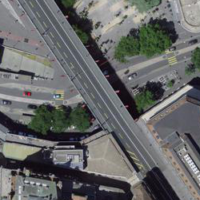
EUNIS habitat code: 54
Species observed at this site:
Fagus sylvatica
Aesculus hippocastanum